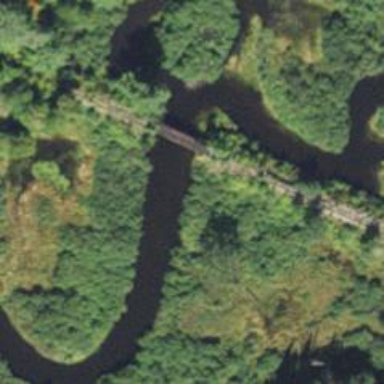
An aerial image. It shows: Disused railway bridge.